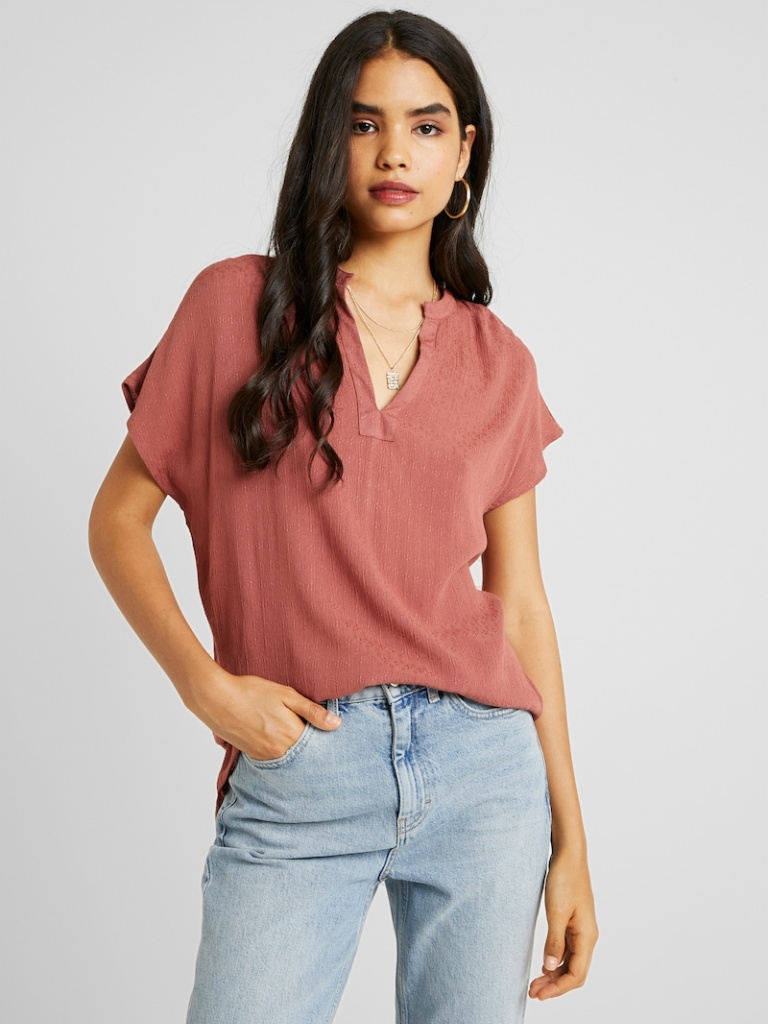
cotton loose short sleeve hip length French Tucked v-neck tunic